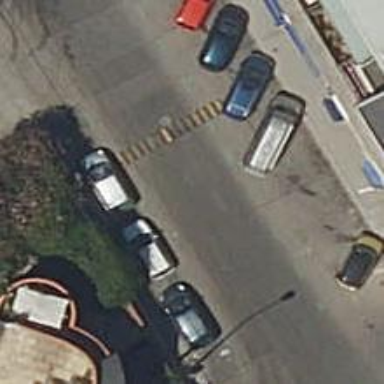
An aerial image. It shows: Traffic hump for calming the traffic.